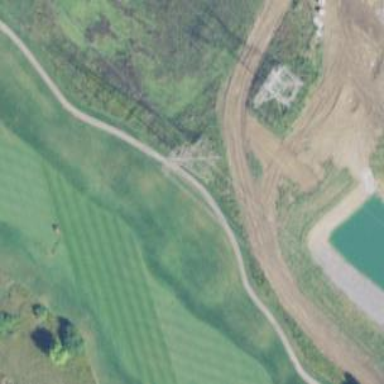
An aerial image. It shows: Lattice structure tower used for power transmission.